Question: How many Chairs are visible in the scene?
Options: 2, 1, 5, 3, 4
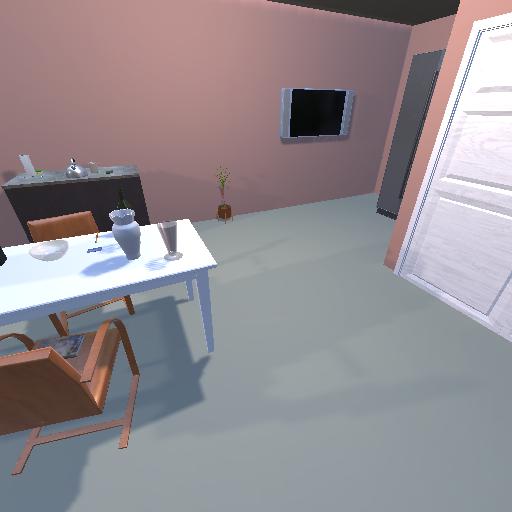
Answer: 2